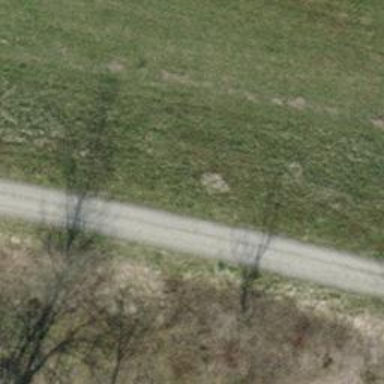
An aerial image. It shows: Track with fine gravel surface graded as grade 2.